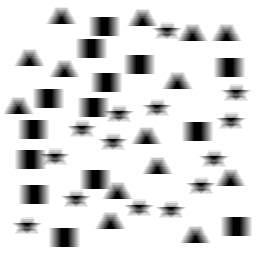
Squares: 14
Triangles: 14
Stars: 14
Total shapes: 42